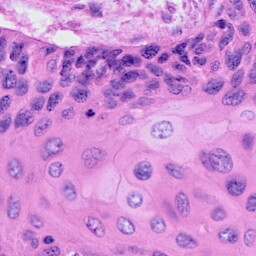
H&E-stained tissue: Cervix